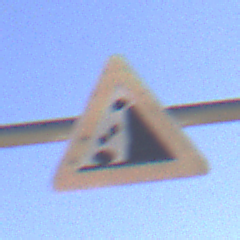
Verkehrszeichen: SteinschlagRechts
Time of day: Midday
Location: Outdoor (Nature)
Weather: Clear
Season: NotSpecified
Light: Natural